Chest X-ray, AP view. Patient: 28 years old, sex F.
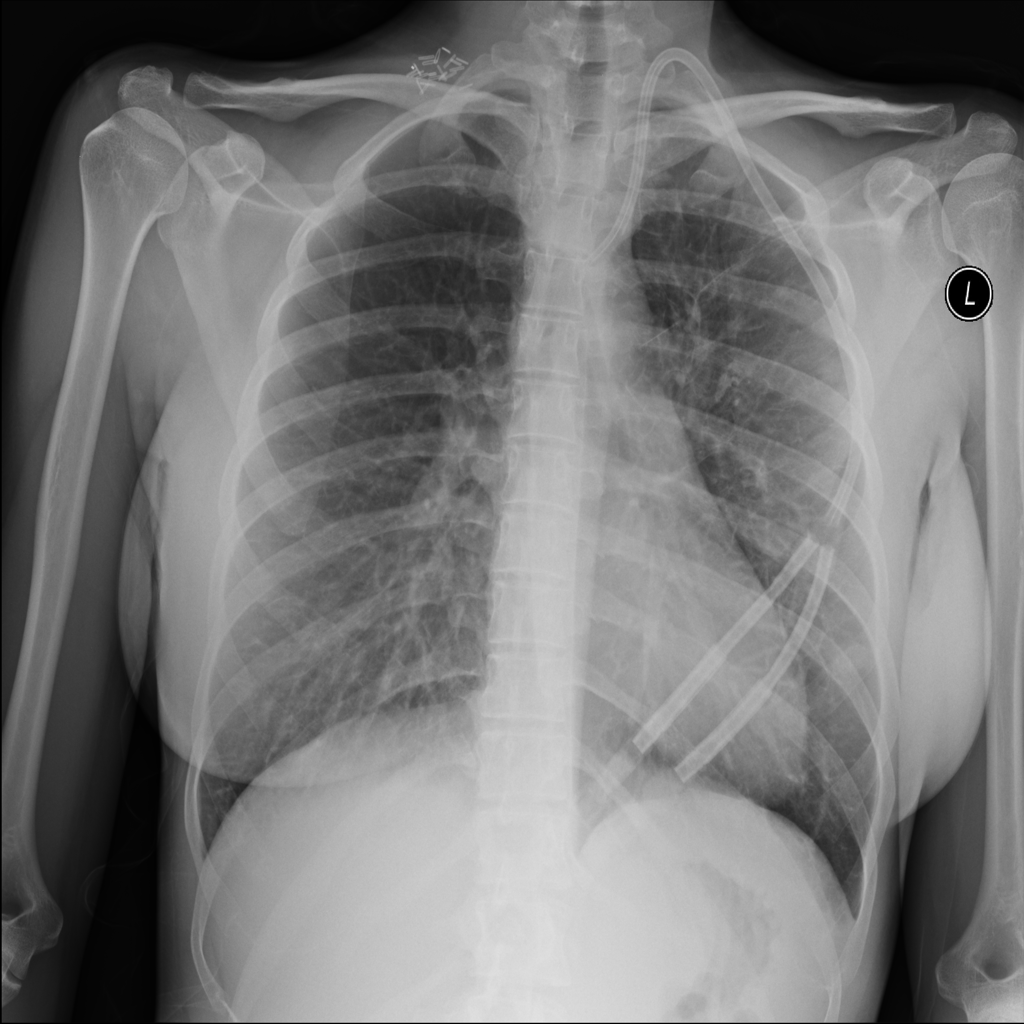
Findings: Edema, Infiltration